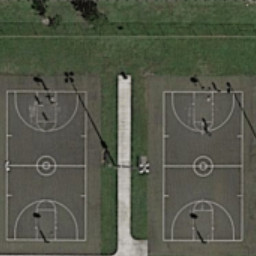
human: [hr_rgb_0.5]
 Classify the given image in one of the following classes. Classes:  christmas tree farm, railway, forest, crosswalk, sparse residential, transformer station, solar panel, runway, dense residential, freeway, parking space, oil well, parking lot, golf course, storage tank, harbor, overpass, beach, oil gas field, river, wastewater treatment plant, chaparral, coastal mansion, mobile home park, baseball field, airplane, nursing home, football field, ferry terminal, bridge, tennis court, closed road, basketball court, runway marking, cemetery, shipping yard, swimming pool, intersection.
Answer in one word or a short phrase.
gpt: basketball court